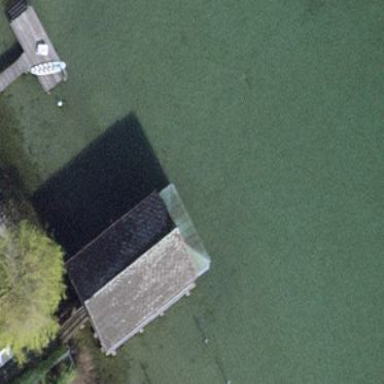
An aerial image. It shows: Shed.